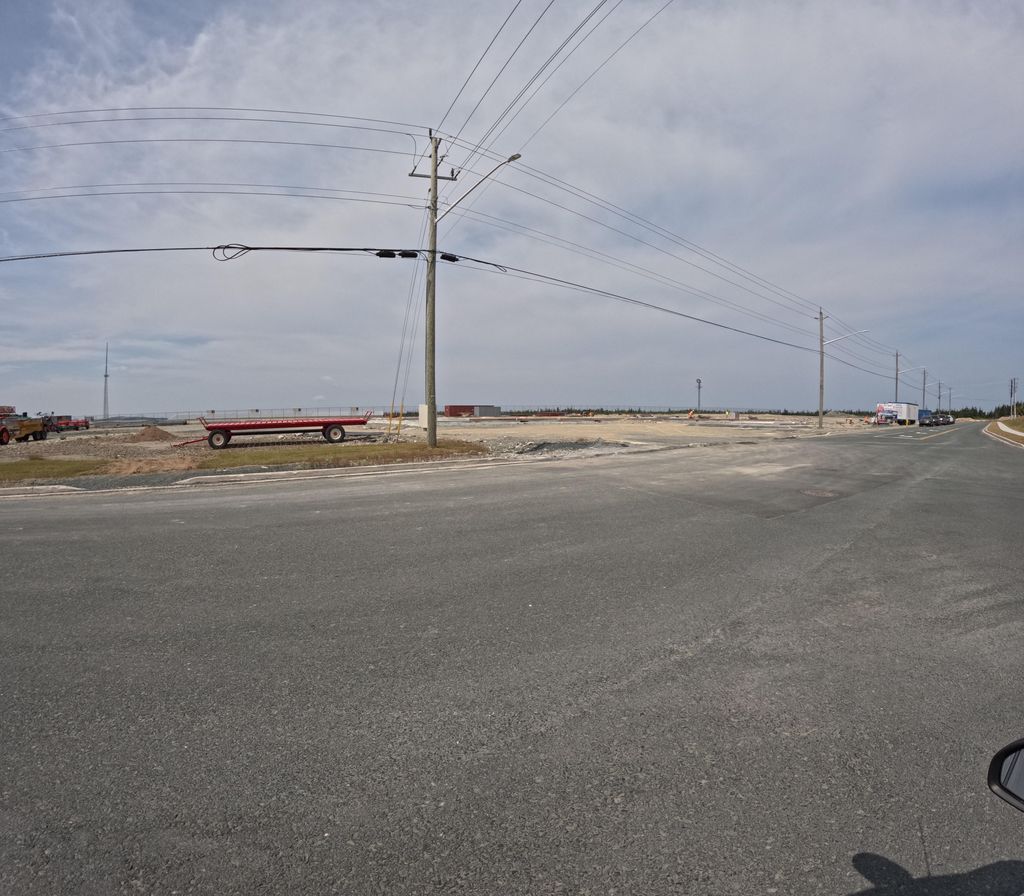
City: st_johns